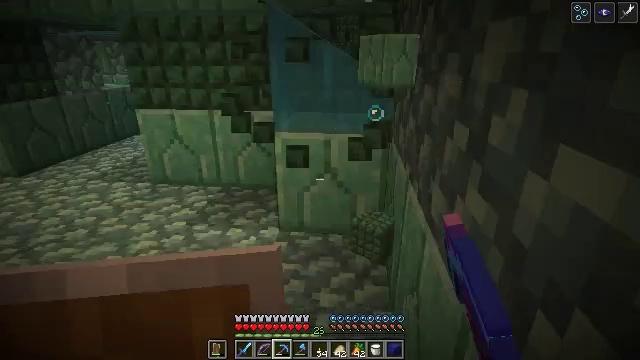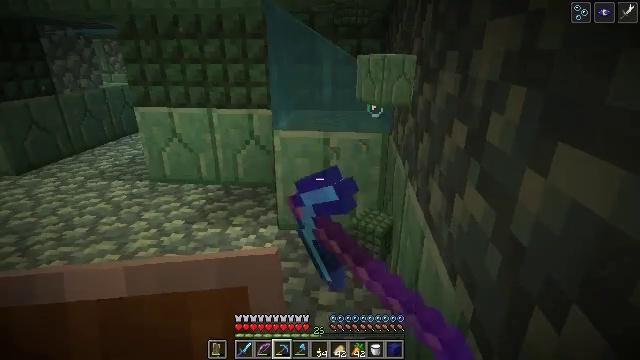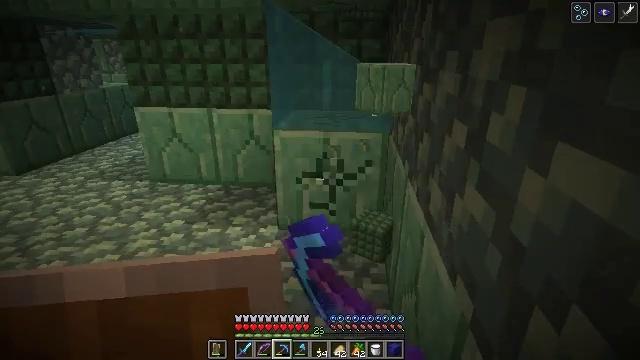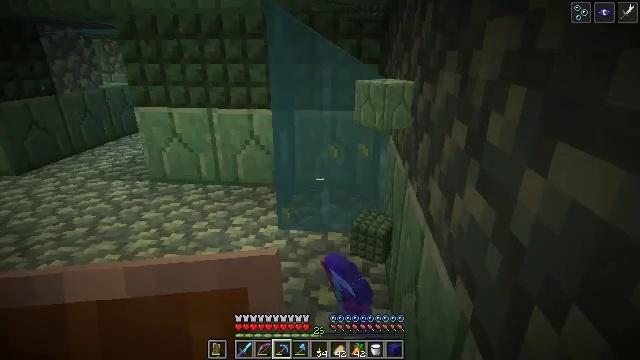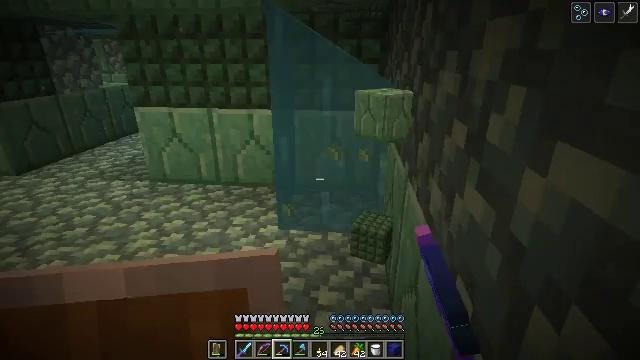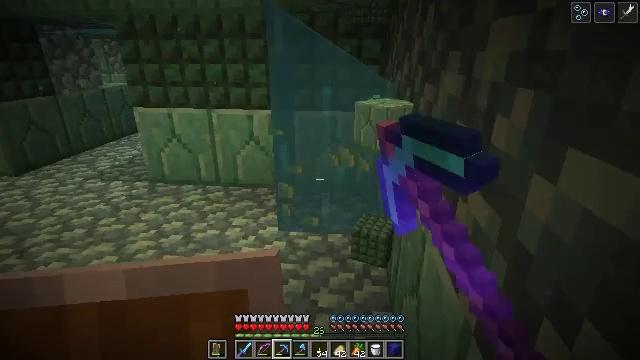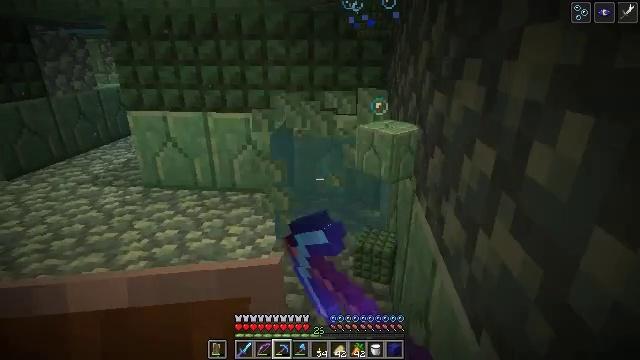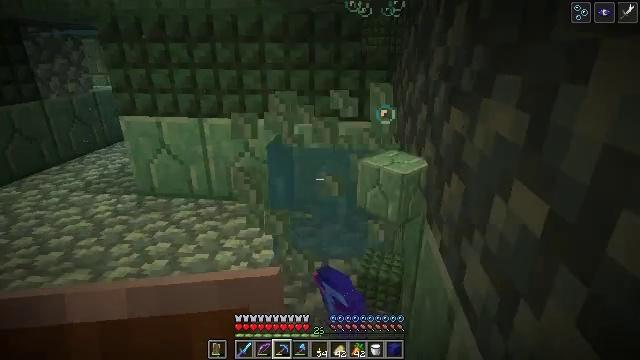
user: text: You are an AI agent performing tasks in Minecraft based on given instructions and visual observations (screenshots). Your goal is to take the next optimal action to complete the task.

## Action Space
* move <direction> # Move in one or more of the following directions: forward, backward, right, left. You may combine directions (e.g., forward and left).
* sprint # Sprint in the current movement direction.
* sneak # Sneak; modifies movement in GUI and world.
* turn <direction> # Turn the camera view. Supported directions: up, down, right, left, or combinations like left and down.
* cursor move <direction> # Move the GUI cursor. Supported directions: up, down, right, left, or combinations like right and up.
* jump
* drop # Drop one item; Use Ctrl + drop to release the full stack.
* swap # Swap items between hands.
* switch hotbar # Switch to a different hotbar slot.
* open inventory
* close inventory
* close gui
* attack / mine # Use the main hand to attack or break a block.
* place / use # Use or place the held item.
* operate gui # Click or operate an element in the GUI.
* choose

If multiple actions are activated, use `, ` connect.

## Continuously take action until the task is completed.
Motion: motion action
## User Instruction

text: Attack the prismarine bricks to break them.
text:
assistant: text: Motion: attack / mine
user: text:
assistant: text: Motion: attack / mine
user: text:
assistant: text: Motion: attack / mine
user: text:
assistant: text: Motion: attack / mine
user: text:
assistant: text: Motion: move forward, attack / mine
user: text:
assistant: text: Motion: move forward, attack / mine
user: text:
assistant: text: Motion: move forward, attack / mine
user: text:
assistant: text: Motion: no_op